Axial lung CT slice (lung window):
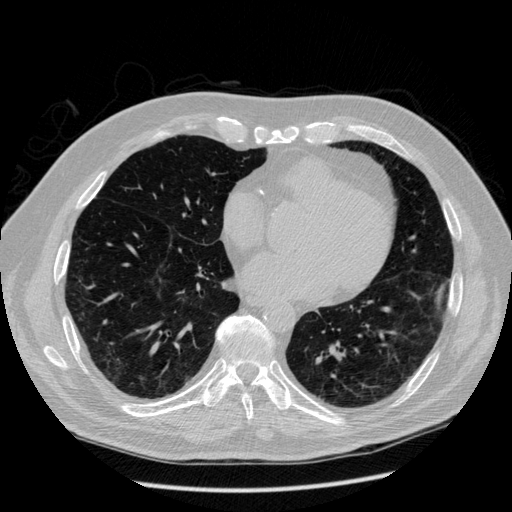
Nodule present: no